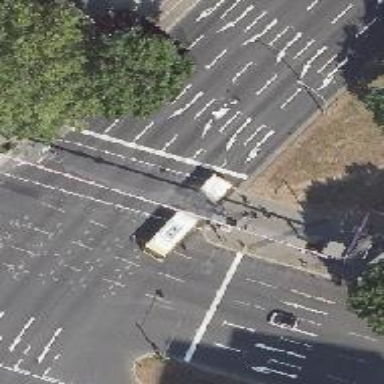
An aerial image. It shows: Road crossing with traffic signals.